Field crop: tomato
Growth stage: 1
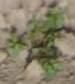
Species: portulaca